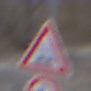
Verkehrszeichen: UnebeneFahrbahn
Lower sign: Geschwindigkeit5
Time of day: MorningAfternoon
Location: Outdoor (Suburban)
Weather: Overcast
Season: NotSpecified
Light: Natural